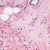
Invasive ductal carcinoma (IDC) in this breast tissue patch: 1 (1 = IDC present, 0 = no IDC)